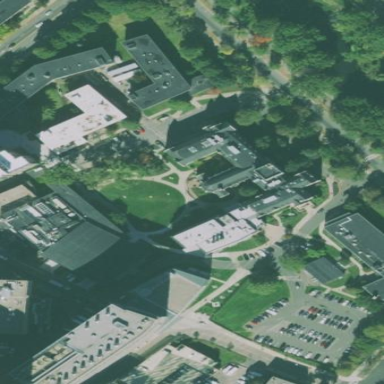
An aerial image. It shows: College or university.